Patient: sex F, age 89
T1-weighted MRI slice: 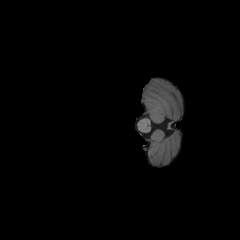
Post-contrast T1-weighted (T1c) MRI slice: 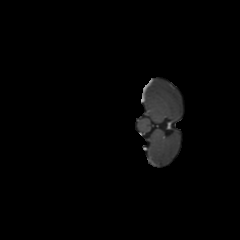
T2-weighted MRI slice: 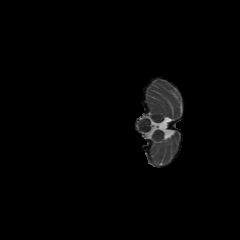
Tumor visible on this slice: no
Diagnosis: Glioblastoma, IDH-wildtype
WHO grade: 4